Interaction volume radius: 5 \u00c5
Interaction volume height: 15 \u00c5
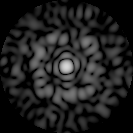
Disorder parameter: 0.8192